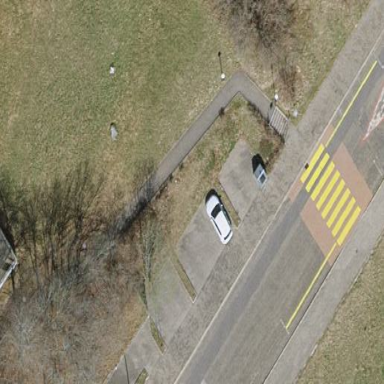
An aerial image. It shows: Parking available on the street side.